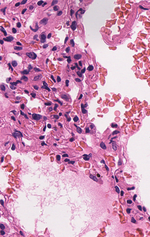
Tumor epithelial tissue: no
Tumor-associated stroma tissue: no
Normal tissue: yes